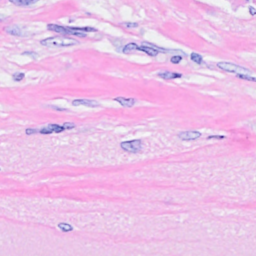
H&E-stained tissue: Breast